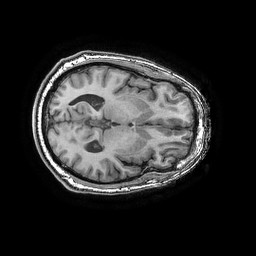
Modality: T1w
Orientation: axial
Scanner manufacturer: ge
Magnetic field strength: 3 T
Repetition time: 0.008896 s
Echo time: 0.003492 s